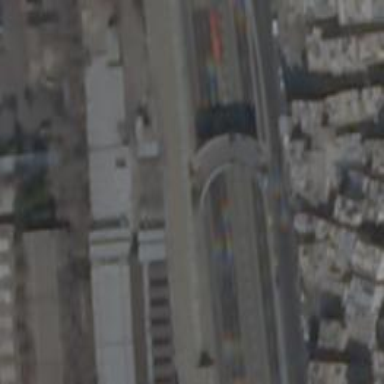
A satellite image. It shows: Bridge along trunk link highway.